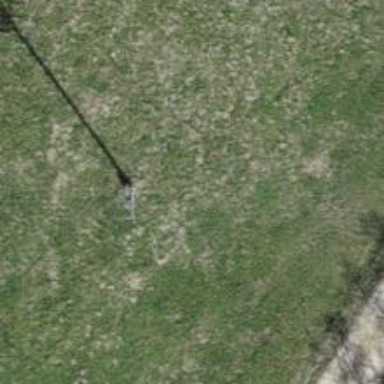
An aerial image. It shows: Power pole.